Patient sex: F
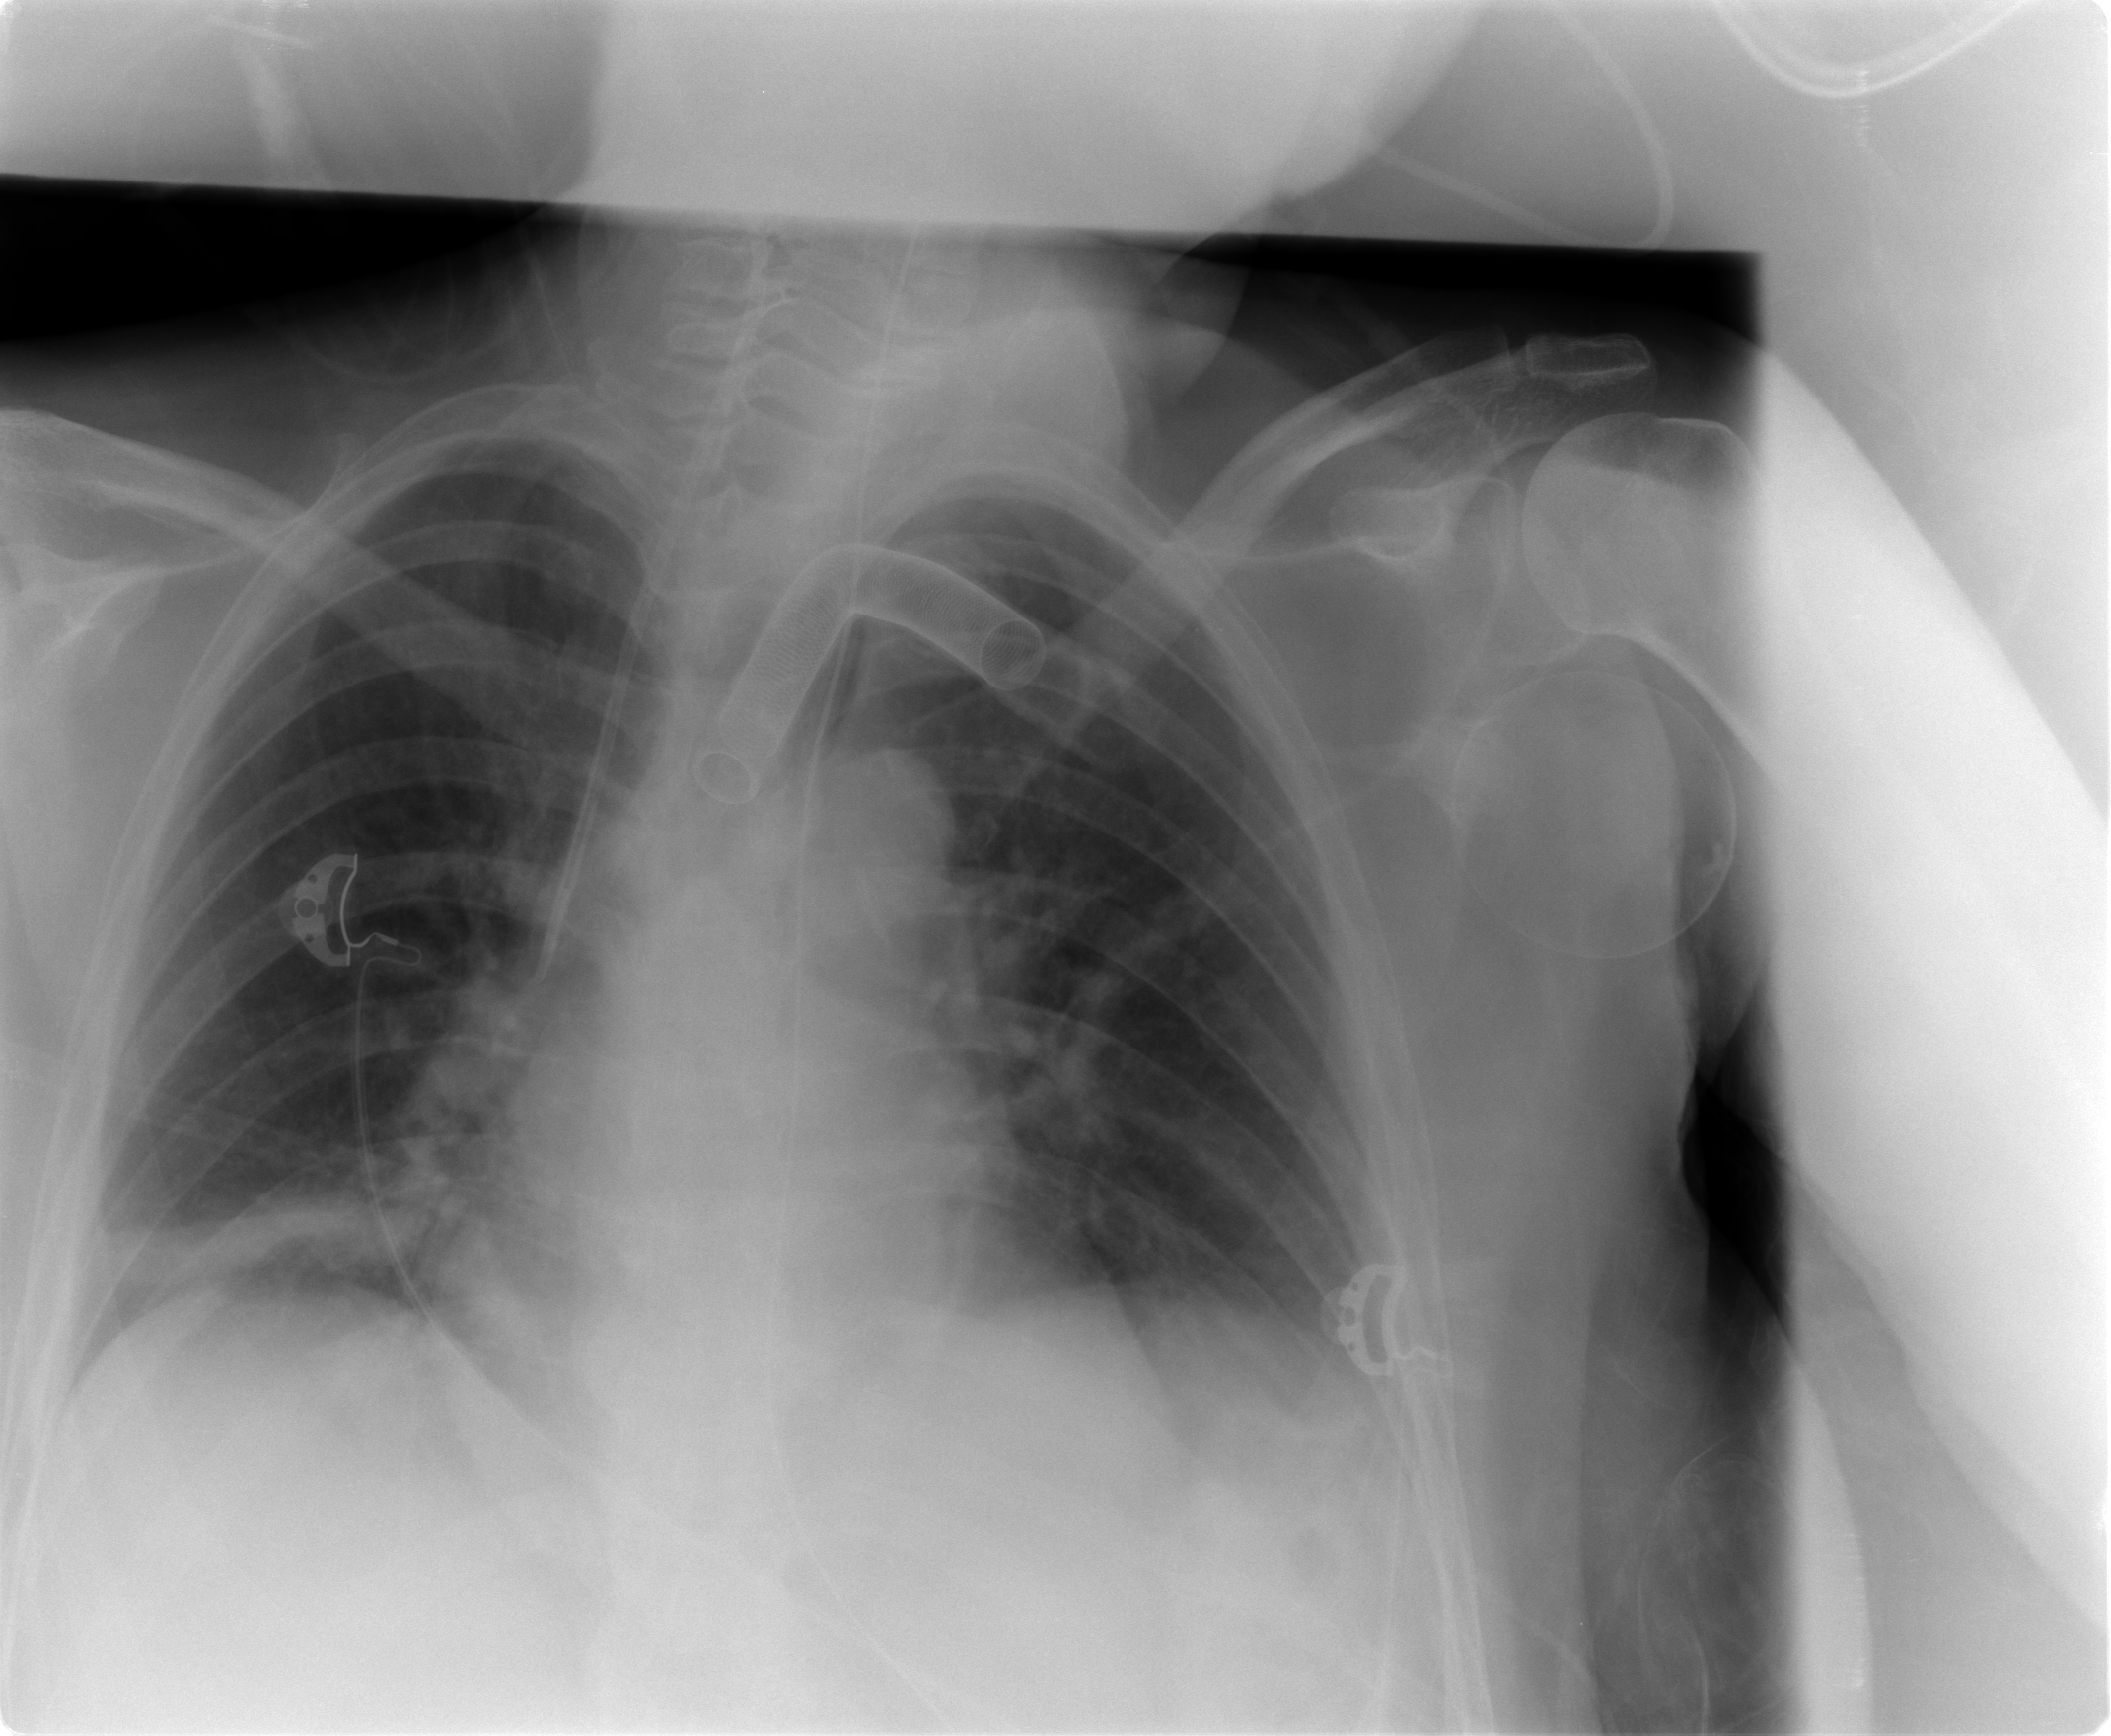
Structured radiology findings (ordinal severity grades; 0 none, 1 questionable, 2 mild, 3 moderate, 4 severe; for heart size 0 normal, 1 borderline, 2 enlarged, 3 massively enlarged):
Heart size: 0
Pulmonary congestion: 0
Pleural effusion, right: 0
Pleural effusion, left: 0
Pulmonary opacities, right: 0
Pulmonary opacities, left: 0
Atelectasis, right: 3
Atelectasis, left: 2